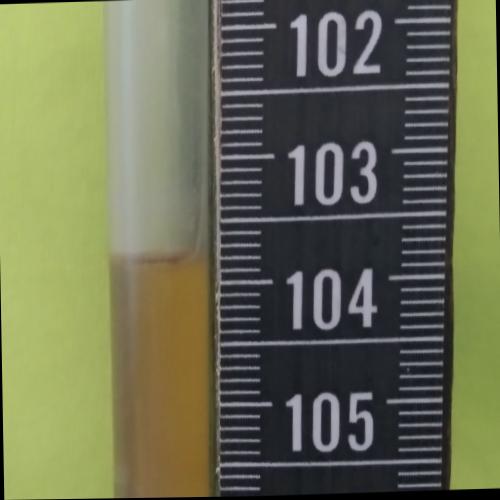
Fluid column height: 103.8 cm